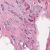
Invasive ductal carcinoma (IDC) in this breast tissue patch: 1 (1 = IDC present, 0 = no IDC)